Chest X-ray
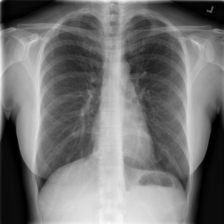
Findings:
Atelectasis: negative
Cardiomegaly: negative
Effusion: negative
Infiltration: negative
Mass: negative
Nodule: negative
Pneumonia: negative
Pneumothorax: negative
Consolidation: negative
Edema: negative
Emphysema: negative
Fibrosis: negative
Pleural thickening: negative
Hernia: negative